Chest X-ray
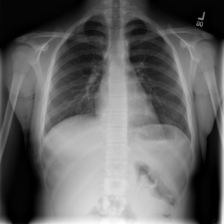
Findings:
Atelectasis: negative
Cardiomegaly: negative
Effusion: negative
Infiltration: positive
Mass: negative
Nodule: negative
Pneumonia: negative
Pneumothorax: negative
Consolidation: negative
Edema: negative
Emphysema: negative
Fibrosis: negative
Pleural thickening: negative
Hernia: negative